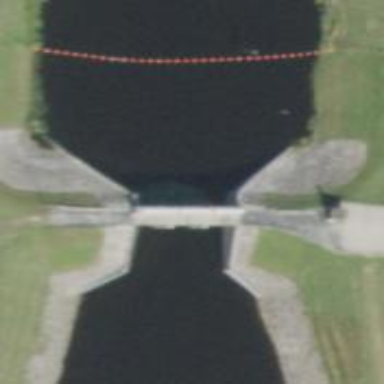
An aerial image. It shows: Canal.